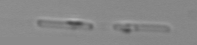
Label: Skeletonema